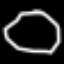
Label: octagon